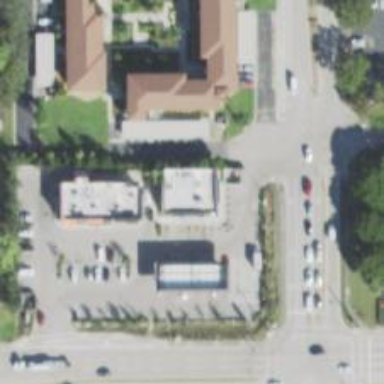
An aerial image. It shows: Convenience shop.